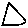
Label: triangle